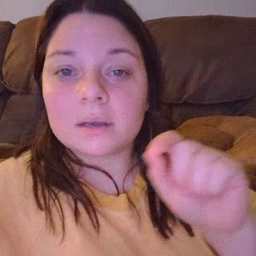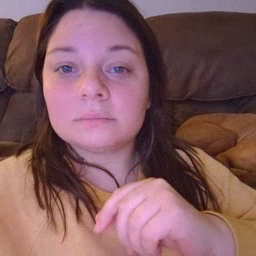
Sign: pen